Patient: sex M, age 44
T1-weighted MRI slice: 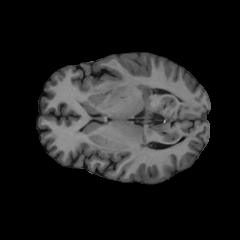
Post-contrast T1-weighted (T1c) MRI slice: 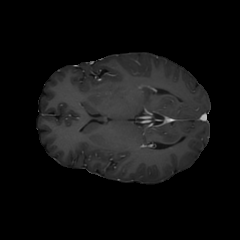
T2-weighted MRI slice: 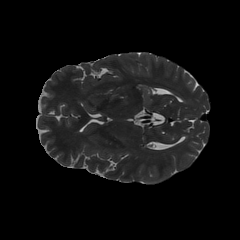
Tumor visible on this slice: yes
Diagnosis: Glioblastoma, IDH-wildtype
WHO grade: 4